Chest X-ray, AP view. Patient: 13 years old, sex M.
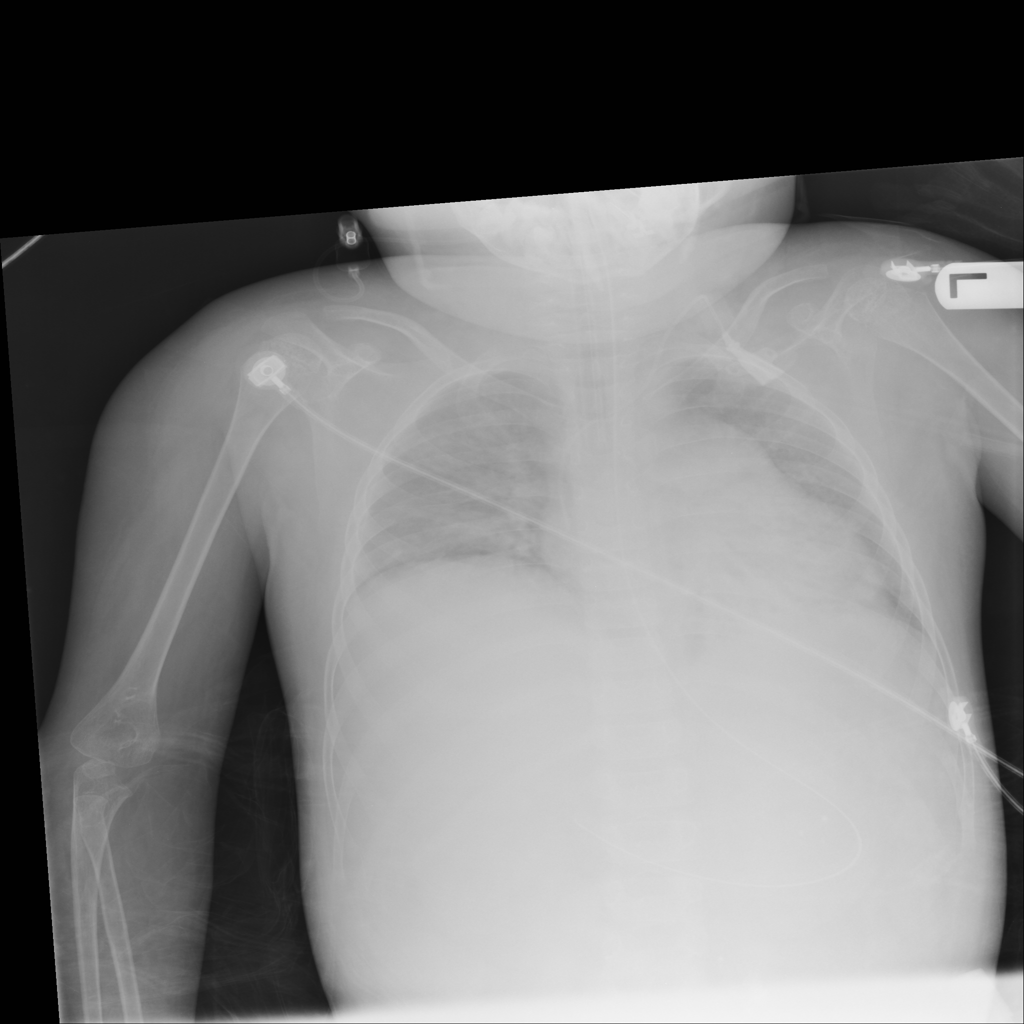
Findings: Atelectasis, Infiltration